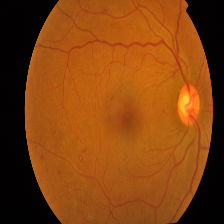
Diabetic retinopathy grade: Proliferative DR